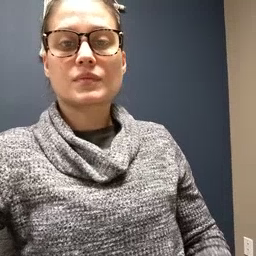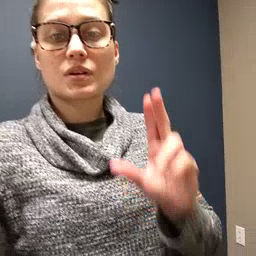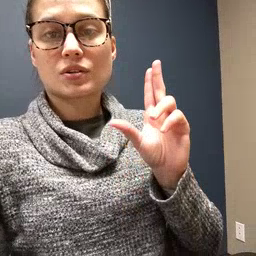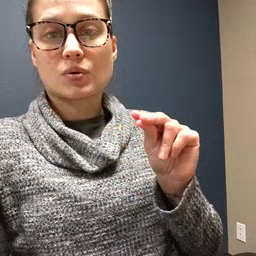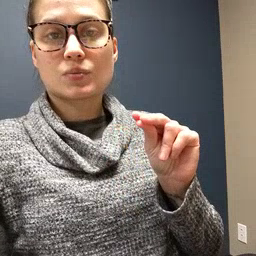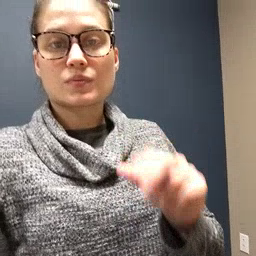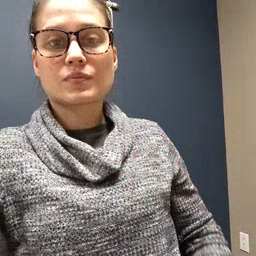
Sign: no